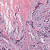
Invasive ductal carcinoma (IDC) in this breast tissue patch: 0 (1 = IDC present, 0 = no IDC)